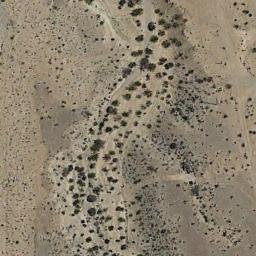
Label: chaparral